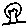
Label: tree